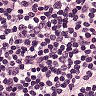
Metastatic tissue present: no